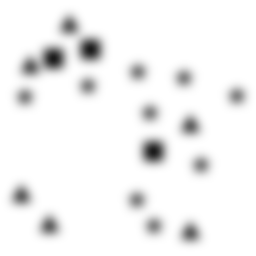
Squares: 3
Triangles: 6
Stars: 9
Total shapes: 18